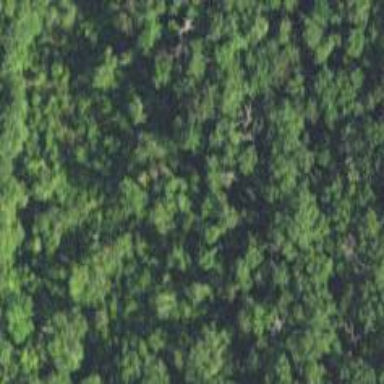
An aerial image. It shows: Mixed woodland with various types of leaves.